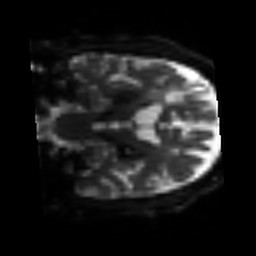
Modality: sbref
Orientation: coronal
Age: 53
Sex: male
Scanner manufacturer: siemens
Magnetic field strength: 3 T
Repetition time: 3.2 s
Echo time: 0.081 s